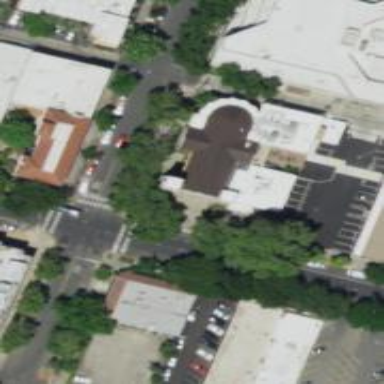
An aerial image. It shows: Building serving as place of worship.